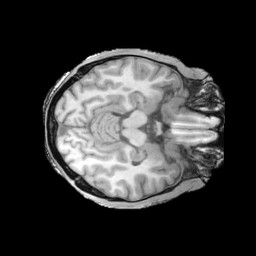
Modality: T1w
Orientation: axial
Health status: ill
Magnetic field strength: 3 T